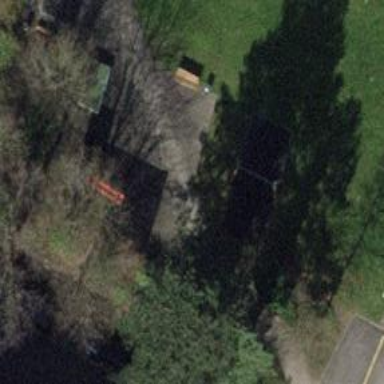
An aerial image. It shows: Playground featuring swings.